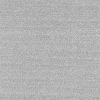
Atmospheric dust classification: dusty